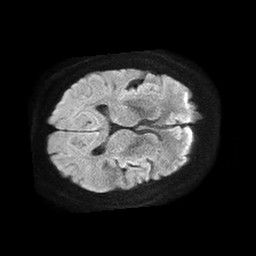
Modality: TRACE
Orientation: axial
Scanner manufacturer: philips
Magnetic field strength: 1.5 T
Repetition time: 4.6 s
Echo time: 0.08517 s